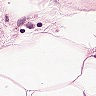
Metastatic tissue present: no